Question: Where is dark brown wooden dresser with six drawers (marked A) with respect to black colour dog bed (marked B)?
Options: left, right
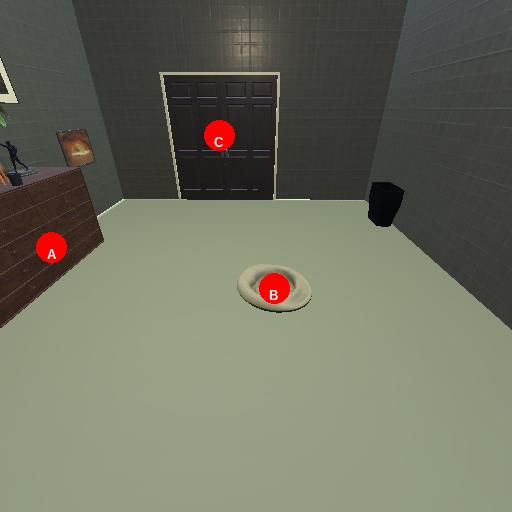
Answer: left